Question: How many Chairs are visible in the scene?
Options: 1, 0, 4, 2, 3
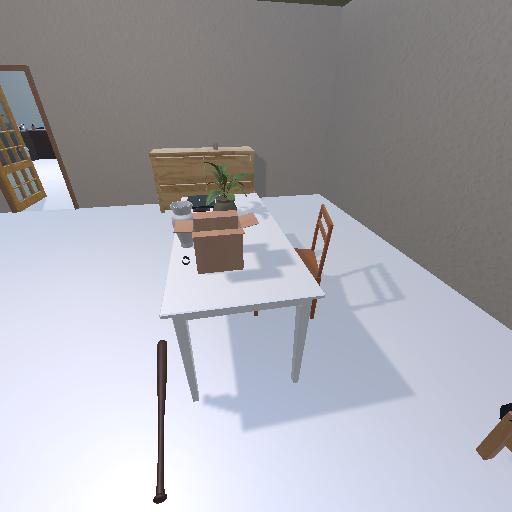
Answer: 1